Milling tool wear sample.
Tool blade image: 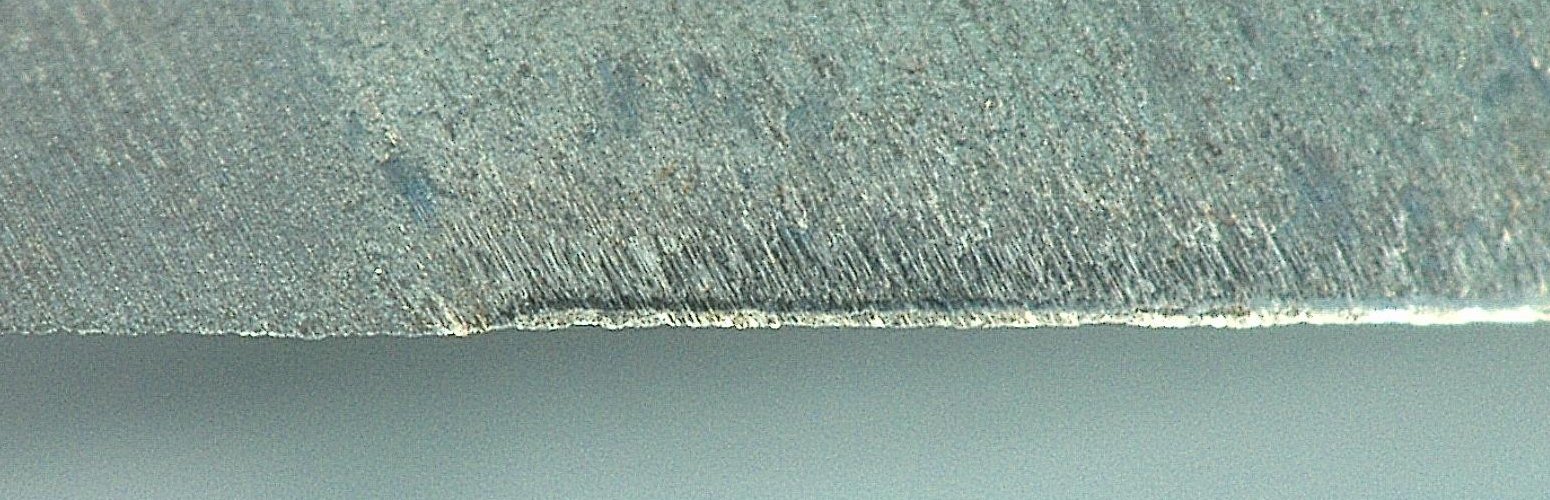
Chip image: 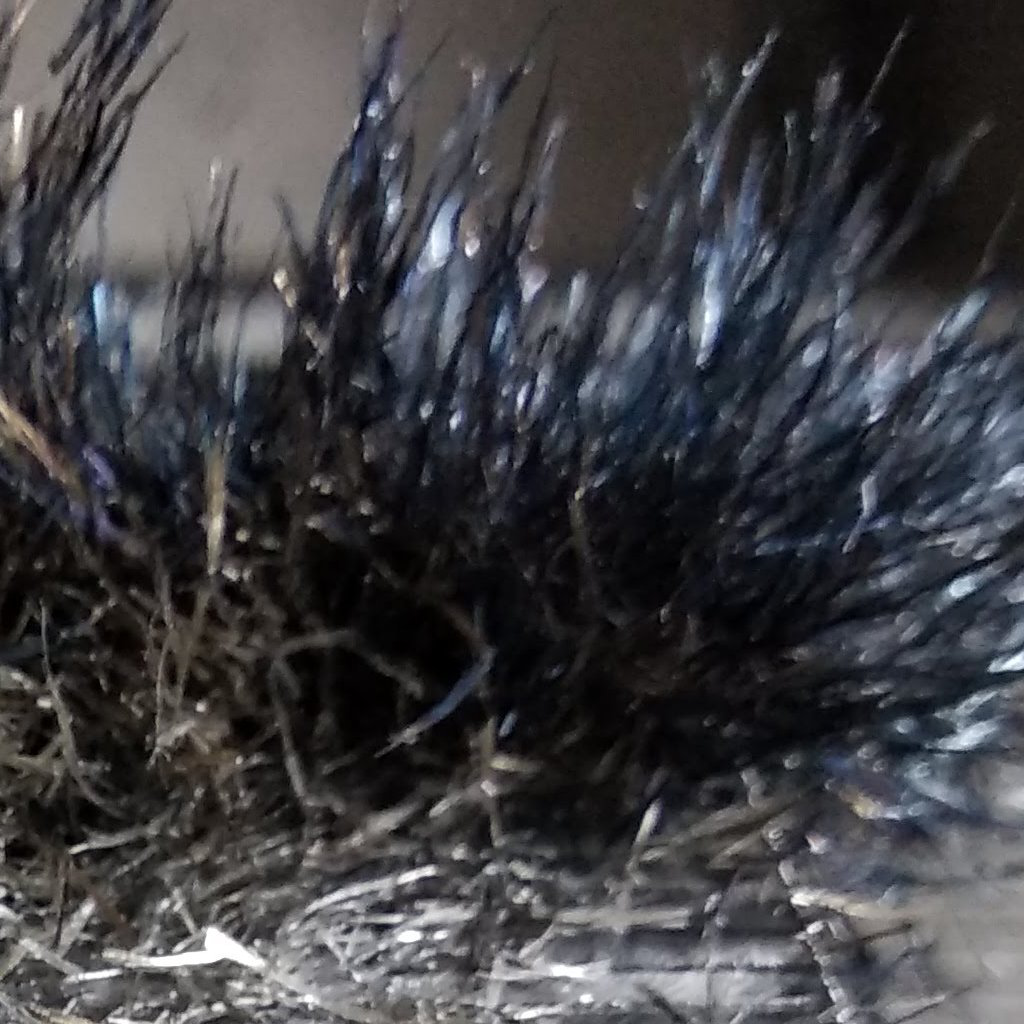
Workpiece image: 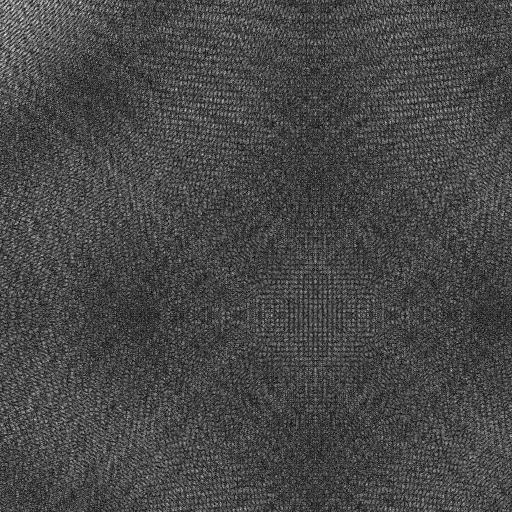
Tool wear state: sharp
Gaps: 7.06
Flank wear: 64.45
Overhang: 15.27
Force-signal Mel-spectrograms (X, Y, Z axes): 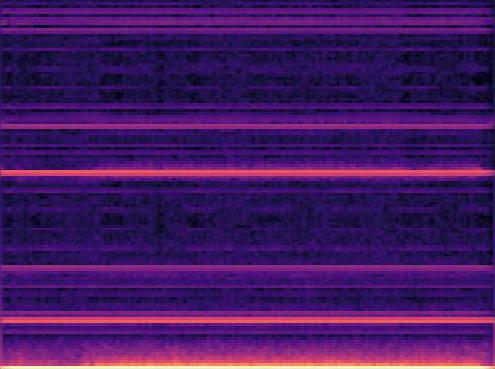 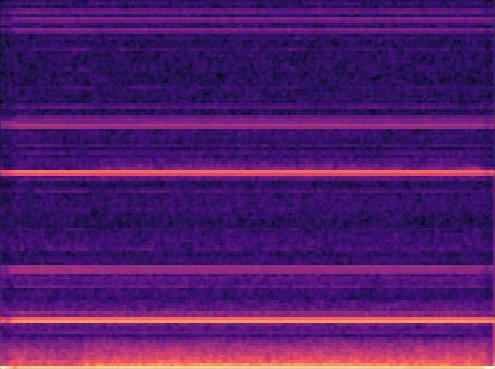 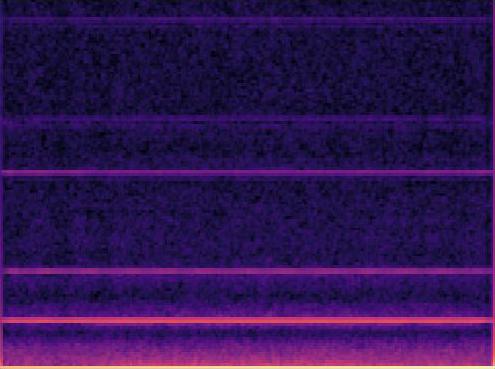
Force-signal scalograms (X, Y, Z axes): 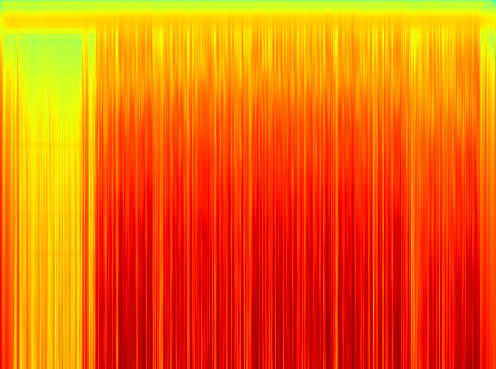 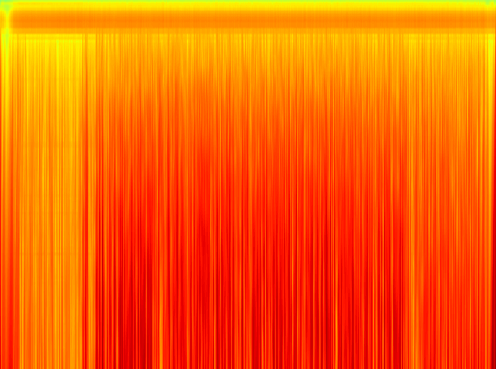 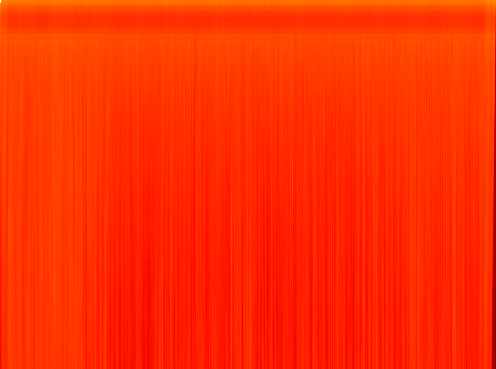
Force phase: initial_break_in_wear